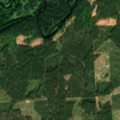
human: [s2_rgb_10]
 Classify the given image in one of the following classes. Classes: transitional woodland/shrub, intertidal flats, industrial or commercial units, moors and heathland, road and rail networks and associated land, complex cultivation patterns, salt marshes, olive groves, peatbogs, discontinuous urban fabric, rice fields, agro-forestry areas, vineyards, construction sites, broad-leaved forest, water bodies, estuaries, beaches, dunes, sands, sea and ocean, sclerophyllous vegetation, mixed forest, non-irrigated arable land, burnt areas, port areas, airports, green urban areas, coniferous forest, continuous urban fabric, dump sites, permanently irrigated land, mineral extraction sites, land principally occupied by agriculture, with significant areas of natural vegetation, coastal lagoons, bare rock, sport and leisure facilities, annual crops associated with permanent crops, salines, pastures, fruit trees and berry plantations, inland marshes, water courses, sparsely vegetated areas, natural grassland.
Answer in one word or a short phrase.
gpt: coniferous forest, mixed forest, transitional woodland/shrub